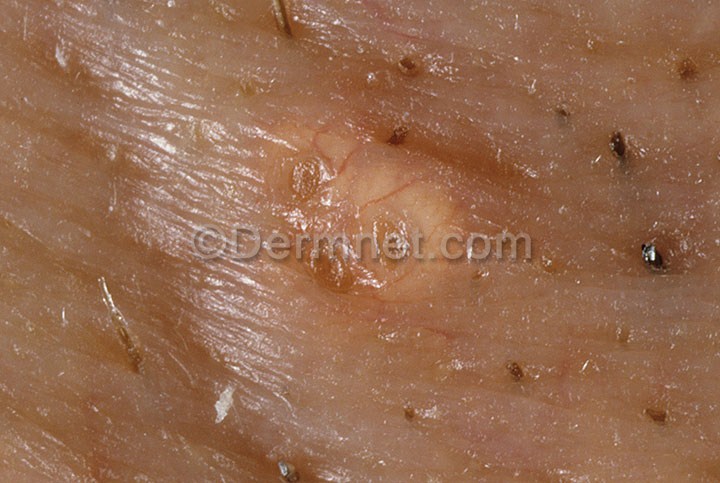
Disease: Seborrheic Keratoses and other Benign Tumors